Question: I'm trying to add 'DateTime' (7/30/2011) columns dynamically in a 'DataGrid'. I will upload a screenshot of my grid which I made manually. I want to make a range combobox. So if the user chooses 2 weeks, then the grid adds day by day columns.

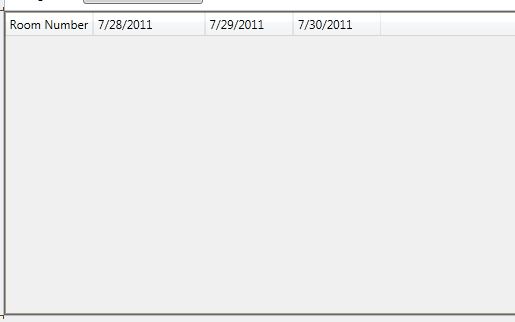
Answer: You can do something like this
'''
private void AddColumns(GridView gv, string[] dateColumns)
{
for (int i = 0; i < dateColumns.Length; i++)
{
gv.Columns.Add(new GridViewColumn
{
Header = dateColumns[i],
DisplayMemberBinding = new Binding(String.Format("[{0}]", i))
});
}
}
'''
This could be called on the Combobox 'OnSelectionChanged()'
You can also use a DataTemplate to properly display columns:
'''
<DataTemplate DataType="{x:Type DateTime}">
<TextBlock Text="{Binding StringFormat={0:d}}" />
</DataTemplate>
'''
No just adjust your StringFormat for your needs:
Basic is 'Binding="{Binding date, StringFormat={}{0:dd/MM/yyyy}}"'